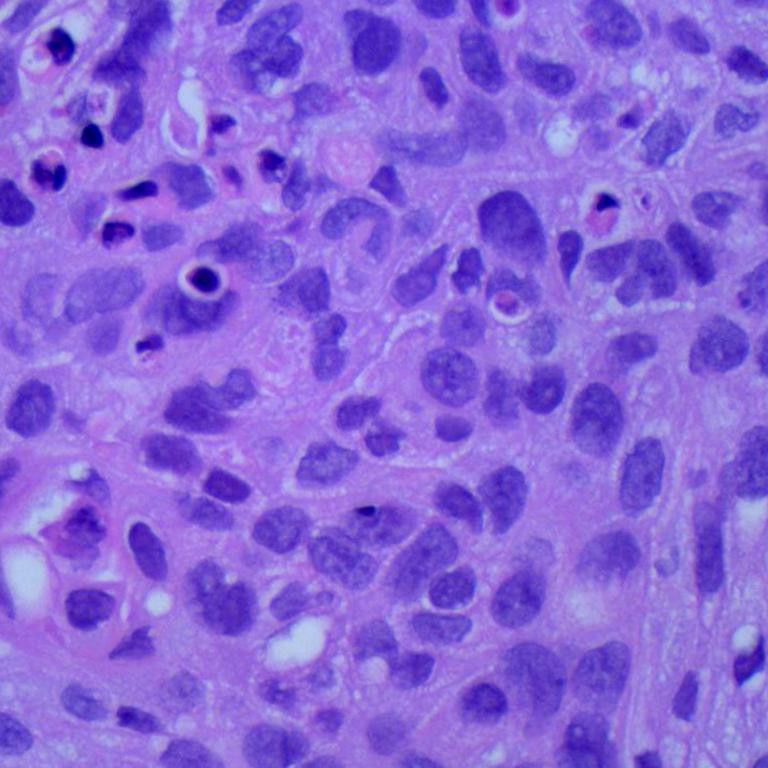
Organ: lung
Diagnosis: squamous carcinomas